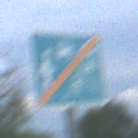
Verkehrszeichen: EndeVerkehrsberuhigterBereich
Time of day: MorningAfternoon
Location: Outdoor (Nature)
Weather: PartlyCloudy
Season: NotSpecified
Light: Natural